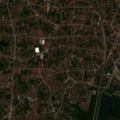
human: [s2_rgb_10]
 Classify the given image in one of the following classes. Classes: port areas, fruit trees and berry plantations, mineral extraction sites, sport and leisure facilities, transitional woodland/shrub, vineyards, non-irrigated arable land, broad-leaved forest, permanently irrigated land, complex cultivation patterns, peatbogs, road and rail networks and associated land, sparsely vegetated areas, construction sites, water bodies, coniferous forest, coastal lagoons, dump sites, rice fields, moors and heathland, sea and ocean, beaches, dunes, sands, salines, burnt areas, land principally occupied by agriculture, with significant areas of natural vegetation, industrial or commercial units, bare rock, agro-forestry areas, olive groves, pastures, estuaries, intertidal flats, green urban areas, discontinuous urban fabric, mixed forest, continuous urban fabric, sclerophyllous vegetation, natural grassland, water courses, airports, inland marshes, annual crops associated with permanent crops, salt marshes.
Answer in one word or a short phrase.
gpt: discontinuous urban fabric, complex cultivation patterns, land principally occupied by agriculture, with significant areas of natural vegetation